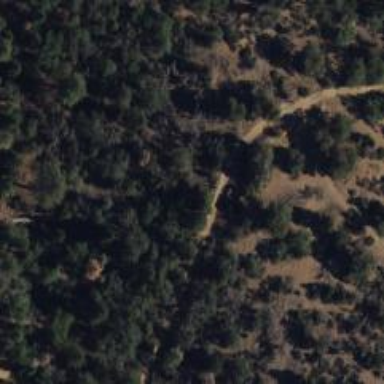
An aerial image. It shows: Path.